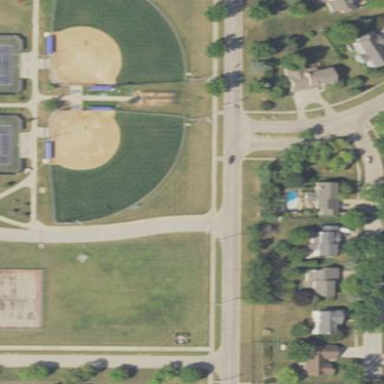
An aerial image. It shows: Softball pitch surrounded by fence.